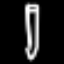
Label: pencil